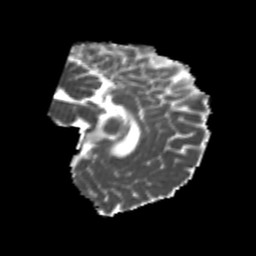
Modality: MD
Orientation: sagittal
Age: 21
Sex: male
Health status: healthy
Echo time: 0.074 s